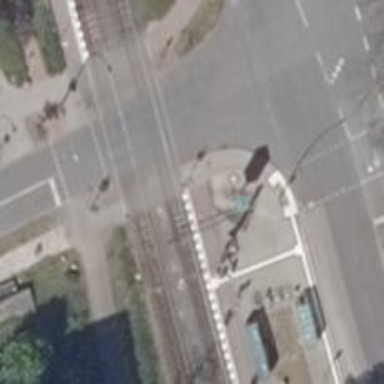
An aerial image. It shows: Tram crossing with traffic signals.